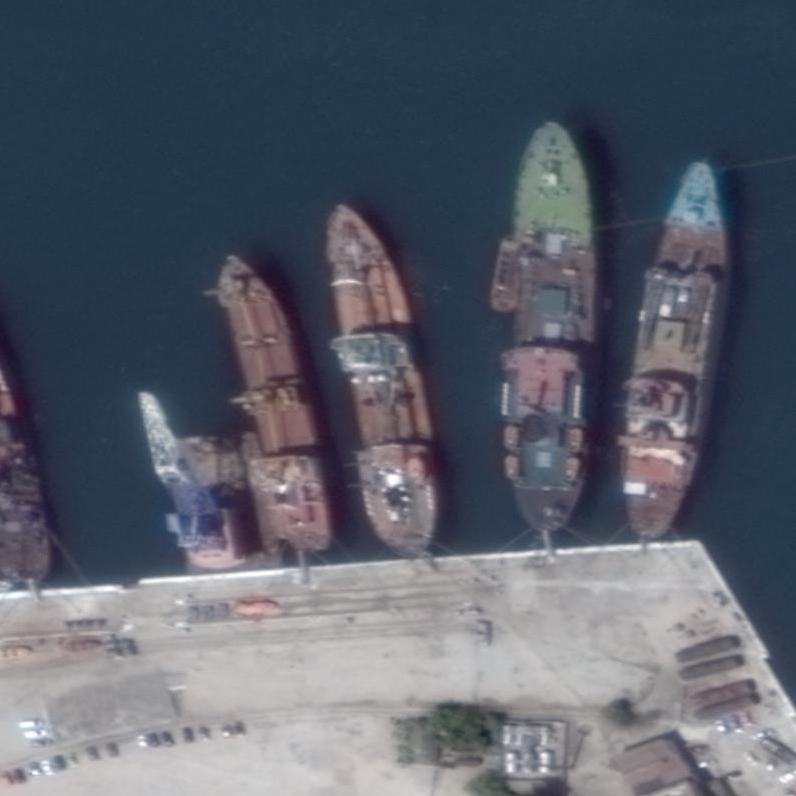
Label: civil